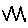
Label: zigzag